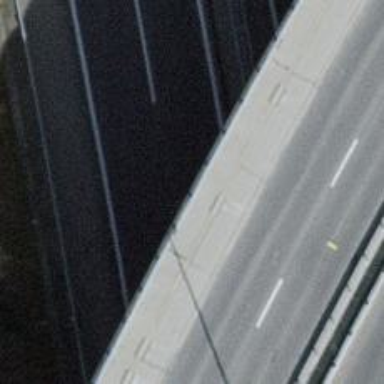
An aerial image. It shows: Motorway.